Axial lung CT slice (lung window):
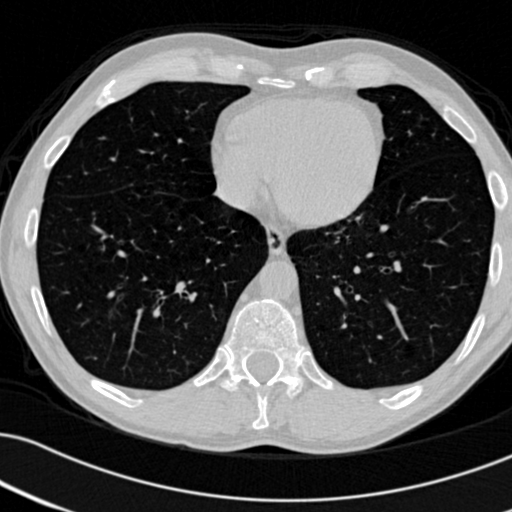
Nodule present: no